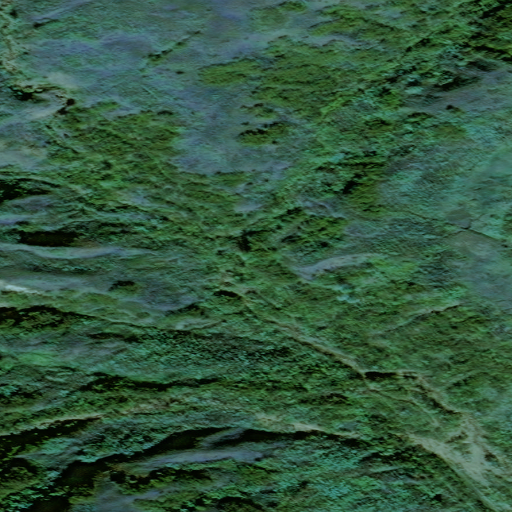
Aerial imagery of valley in Alaska named Dandy Gulch containing only unknown